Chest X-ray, PA view. Patient: 41 years old, sex M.
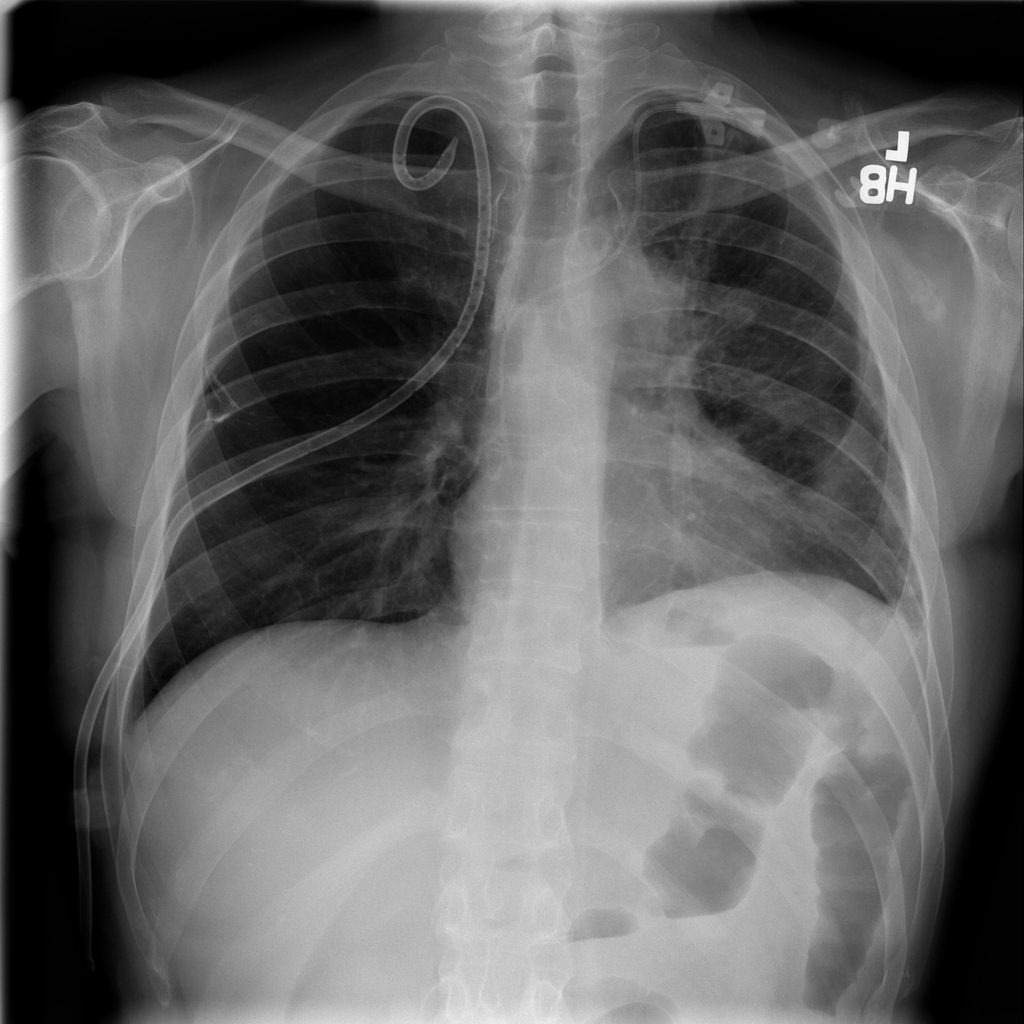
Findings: Effusion, Infiltration, Pneumothorax